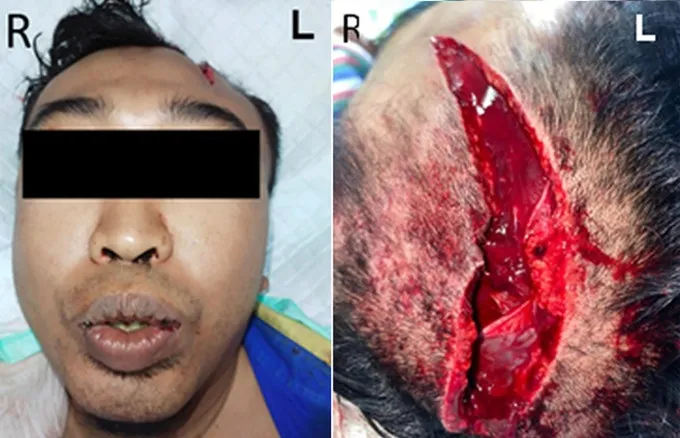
an irregular border, muscle-based, sized 10x3 cm lacerated wound on the left parietal region.
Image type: medical_photograph (other_medical_photograph)